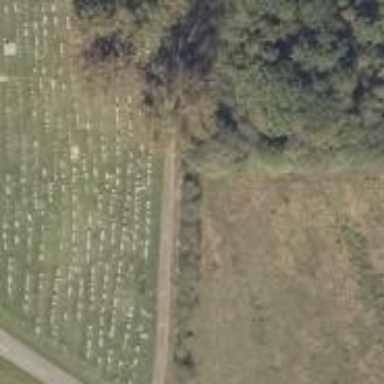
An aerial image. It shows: Grave yard.